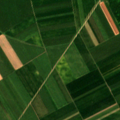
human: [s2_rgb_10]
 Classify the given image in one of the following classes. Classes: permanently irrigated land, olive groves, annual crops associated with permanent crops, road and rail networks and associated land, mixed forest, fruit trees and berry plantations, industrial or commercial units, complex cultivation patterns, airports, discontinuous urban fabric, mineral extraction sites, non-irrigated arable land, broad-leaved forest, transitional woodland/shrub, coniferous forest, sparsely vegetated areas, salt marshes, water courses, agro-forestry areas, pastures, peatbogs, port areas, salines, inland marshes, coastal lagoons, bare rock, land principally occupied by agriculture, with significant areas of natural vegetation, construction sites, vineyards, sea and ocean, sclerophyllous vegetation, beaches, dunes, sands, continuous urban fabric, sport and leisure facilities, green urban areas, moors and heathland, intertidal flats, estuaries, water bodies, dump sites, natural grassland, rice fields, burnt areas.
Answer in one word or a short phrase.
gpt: non-irrigated arable land